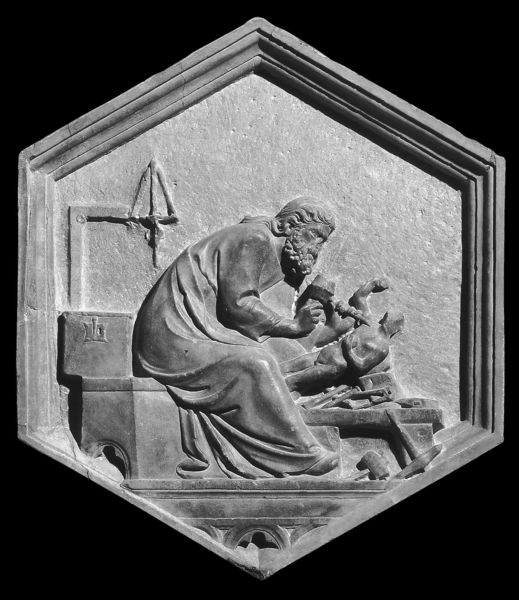
Titel: Reliefs vom Campanile des Domes in Florenz
Künstler: Andrea Pisano
Institution: Florenz, Museo dell’Opera del Duomo
Schlagwörter: feuer, mann, umhang, dreieck, sitzen, grau, holz, stuhl, tisch, tür, alt, bart, lang, stein, instrument, signatur, figur, gewand, haare, instrumente, renaissance, skulptur, statue, relief, treppe, detail, stufen, bronze, messing, waage, künstler, kachel, portal, handwerk, handwerker, schreiner, tischler, werkstatt, werkzeug, sandstein, hammer, hämmern, florenz, schlagen, schnitzer, schnitzen, josef, sechseck, bronzeguss, bildhauer, baptisterium, zange, teil, mehreck, skultpur, zirkel, werkzeuge, meissel, bärtiger mann, bildschnitzer, pisano, meißeln, steinhauer, meiseln, hepheistos, 6eck, sextaeder, löcher bohren, innuendo, vielec, steinblick